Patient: sex M, age 29
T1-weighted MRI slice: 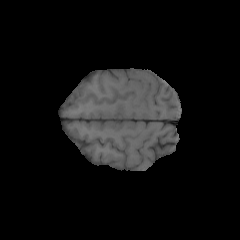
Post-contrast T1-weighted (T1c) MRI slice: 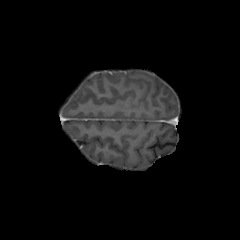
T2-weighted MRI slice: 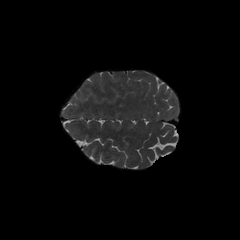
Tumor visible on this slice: yes
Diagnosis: Glioblastoma, IDH-wildtype
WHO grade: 4